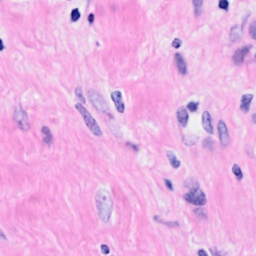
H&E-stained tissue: Breast